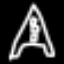
Label: The Eiffel Tower